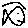
Label: fish